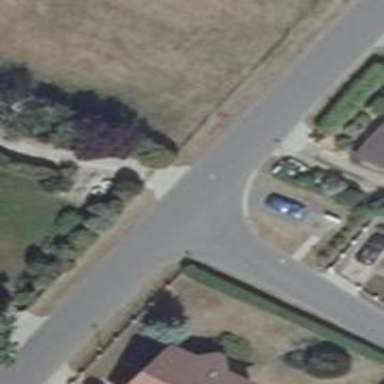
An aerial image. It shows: Smooth asphalt road in residential area.